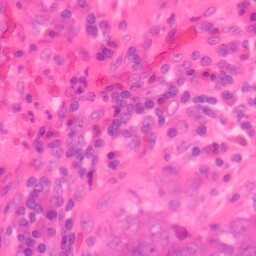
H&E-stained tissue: Colon